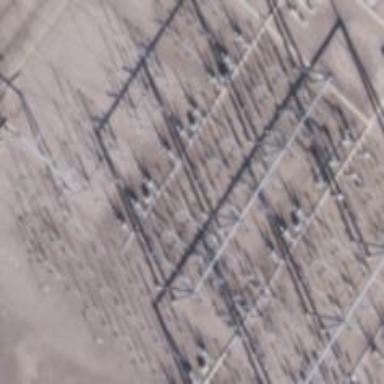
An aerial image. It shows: Switch for power supply.